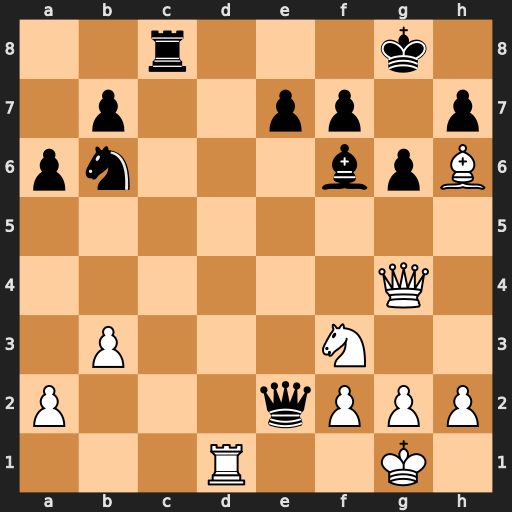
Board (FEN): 2r3k1/1p2pp1p/pn3bpB/8/6Q1/1P3N2/P3qPPP/3R2K1
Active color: w
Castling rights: -
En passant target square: -
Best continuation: Qxc8+ Nxc8 Rd8#